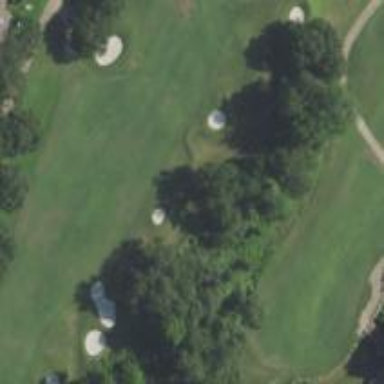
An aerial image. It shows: Grassy area designated as golf fairway.